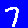
Digit: 7